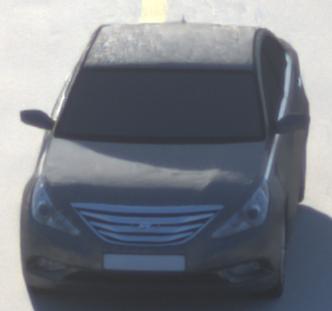
Make: Hyundai
Model: Sonata
Detailed model: Gen. 6 YF
Model produced from: 2009
Model produced until: 2016
Doors: 4
Color: gray
Road condition: dry road
Daytime: sunrise or sunset
Contrast: medium contrast